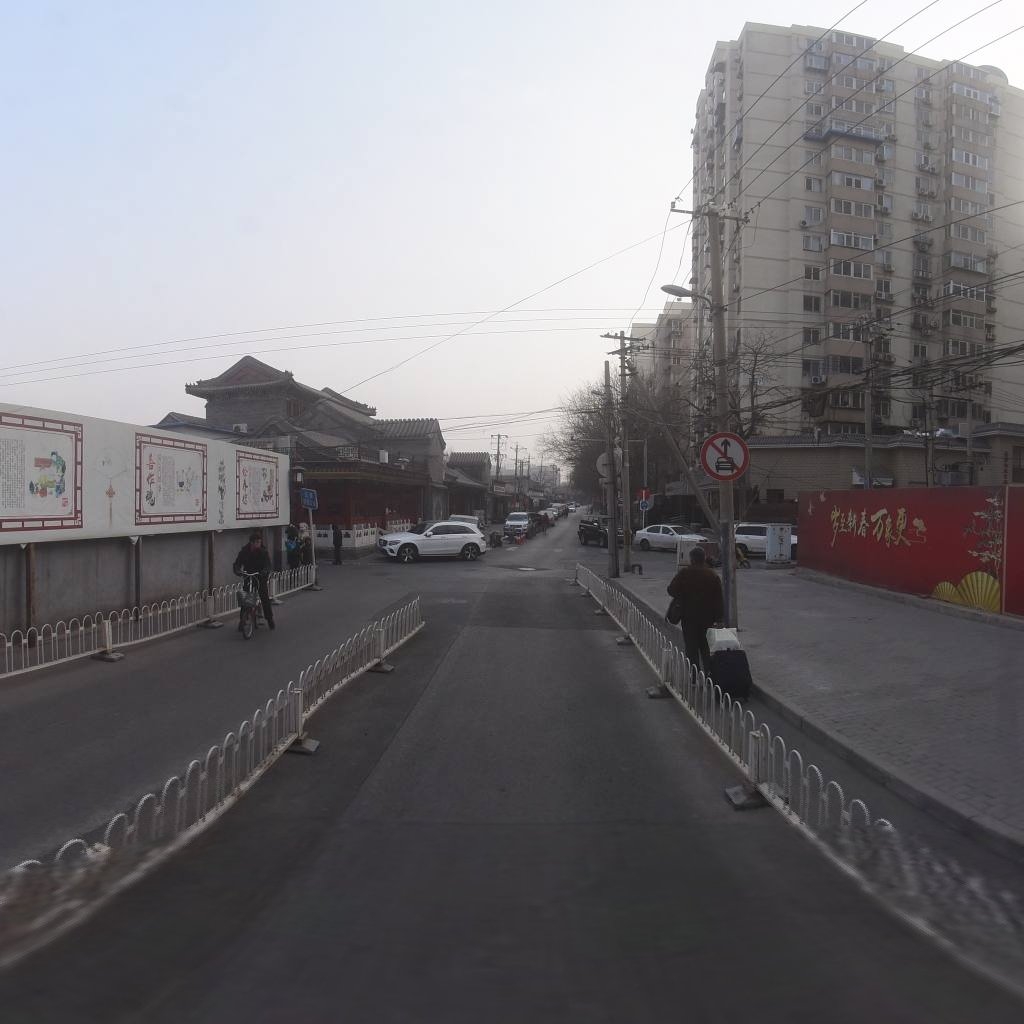
Region: Xicheng
Road damage annotations: longitudinal crack